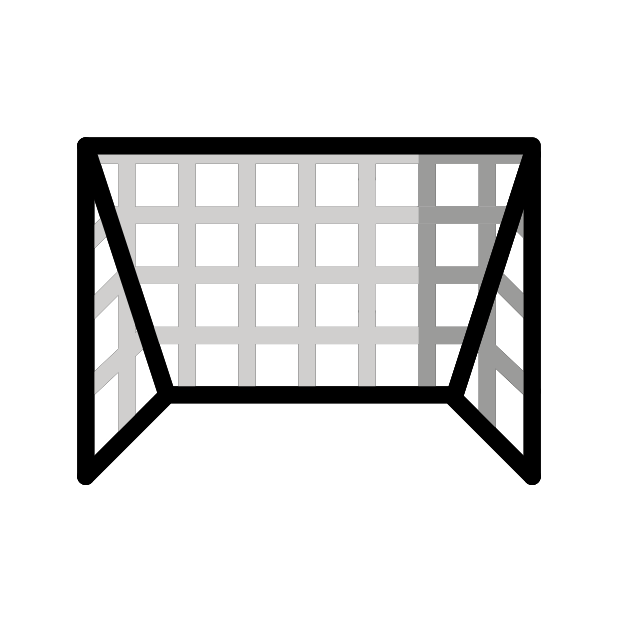
Emoji: 🥅
Name: goal net
Unicode: 0x1f945